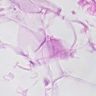
Metastatic tissue present: no